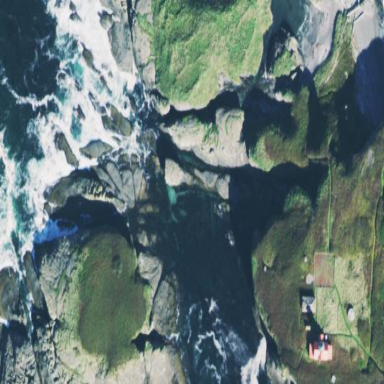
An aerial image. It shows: Natural rock reef.